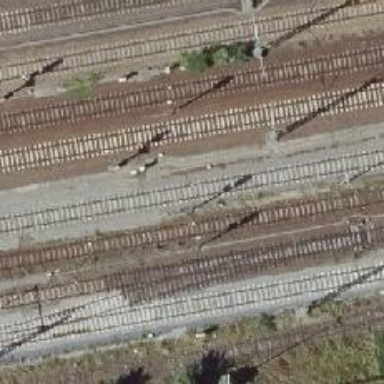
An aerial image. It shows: Railway signal.